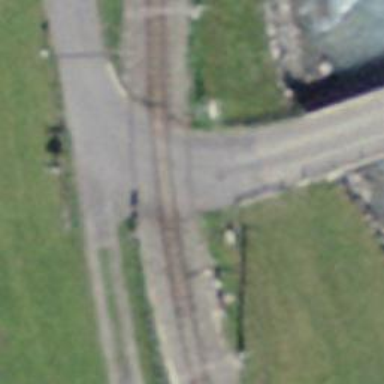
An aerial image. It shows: Railway level crossing.